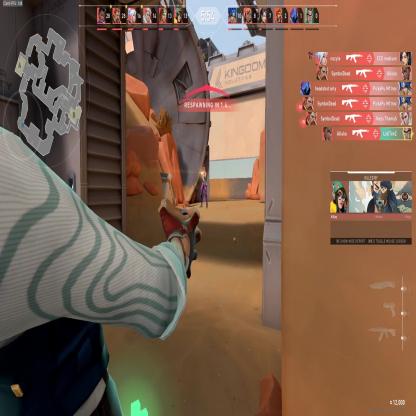
Label: enemy